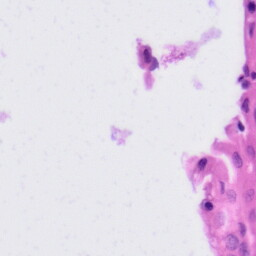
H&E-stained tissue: Tonsil